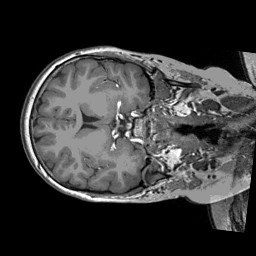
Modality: T1w
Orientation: axial
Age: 12
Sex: male
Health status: ill